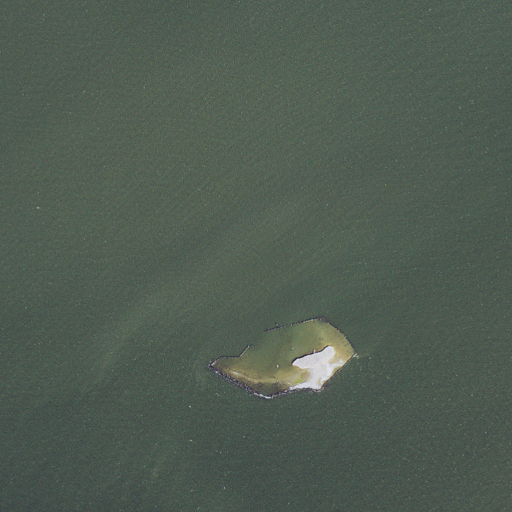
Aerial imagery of island in Maryland named Bodkin Island containing open water and herbaceous wetlands